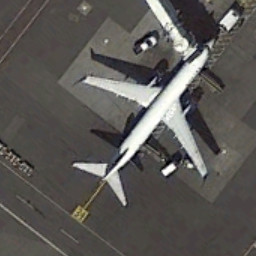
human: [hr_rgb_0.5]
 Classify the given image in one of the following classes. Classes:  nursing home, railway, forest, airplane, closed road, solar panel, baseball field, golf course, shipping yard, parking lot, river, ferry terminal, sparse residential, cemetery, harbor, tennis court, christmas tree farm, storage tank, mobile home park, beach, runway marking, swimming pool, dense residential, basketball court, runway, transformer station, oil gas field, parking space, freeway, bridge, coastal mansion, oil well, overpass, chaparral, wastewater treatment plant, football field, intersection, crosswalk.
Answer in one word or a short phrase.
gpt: airplane